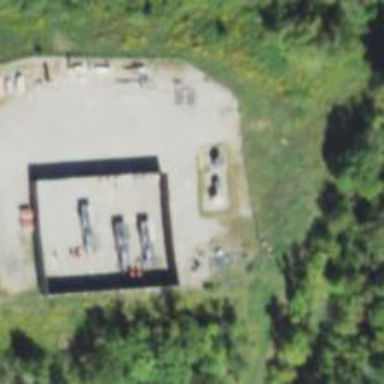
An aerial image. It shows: Storage tank with man-made structure.